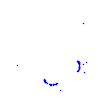
Particle: proton